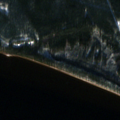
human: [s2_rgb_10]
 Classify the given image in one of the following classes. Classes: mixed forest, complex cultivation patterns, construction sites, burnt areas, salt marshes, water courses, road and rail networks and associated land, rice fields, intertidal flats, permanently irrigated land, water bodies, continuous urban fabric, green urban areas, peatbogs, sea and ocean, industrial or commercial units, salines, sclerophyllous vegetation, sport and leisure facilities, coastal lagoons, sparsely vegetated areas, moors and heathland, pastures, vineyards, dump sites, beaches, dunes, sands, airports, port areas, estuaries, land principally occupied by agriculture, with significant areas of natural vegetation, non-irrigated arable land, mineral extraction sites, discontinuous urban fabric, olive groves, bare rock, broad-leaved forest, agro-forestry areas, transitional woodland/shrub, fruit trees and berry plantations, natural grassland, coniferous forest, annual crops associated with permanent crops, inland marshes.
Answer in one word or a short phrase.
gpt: coniferous forest, water bodies